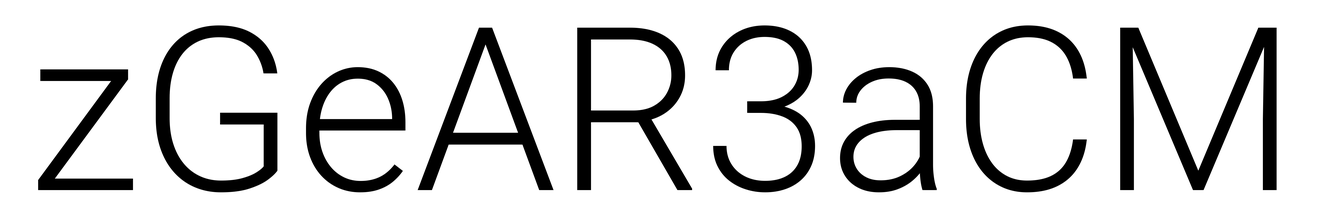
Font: Roboto_Light